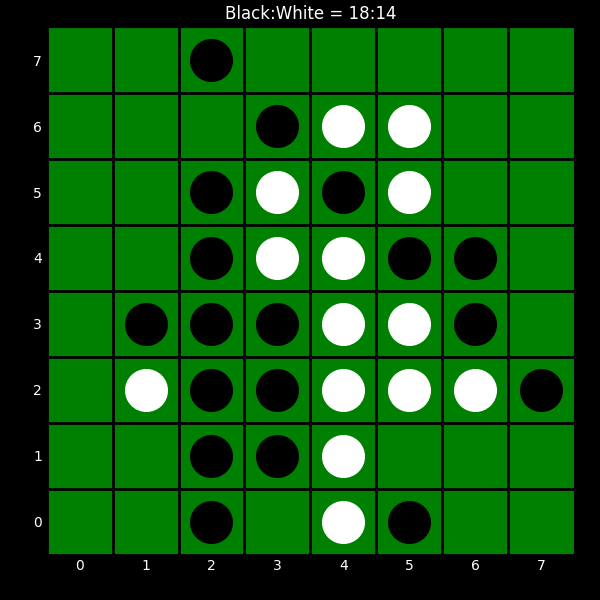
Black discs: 18
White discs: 14